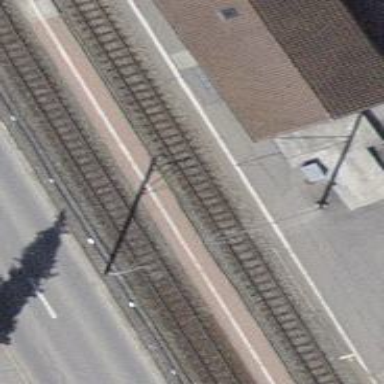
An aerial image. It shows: Light rail stop position for public transport.